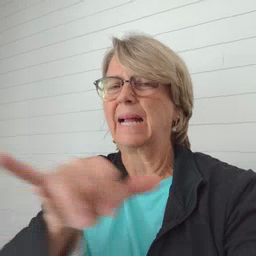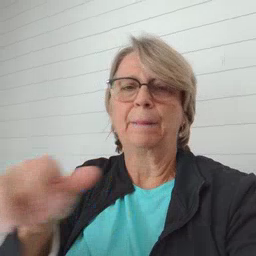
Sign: same